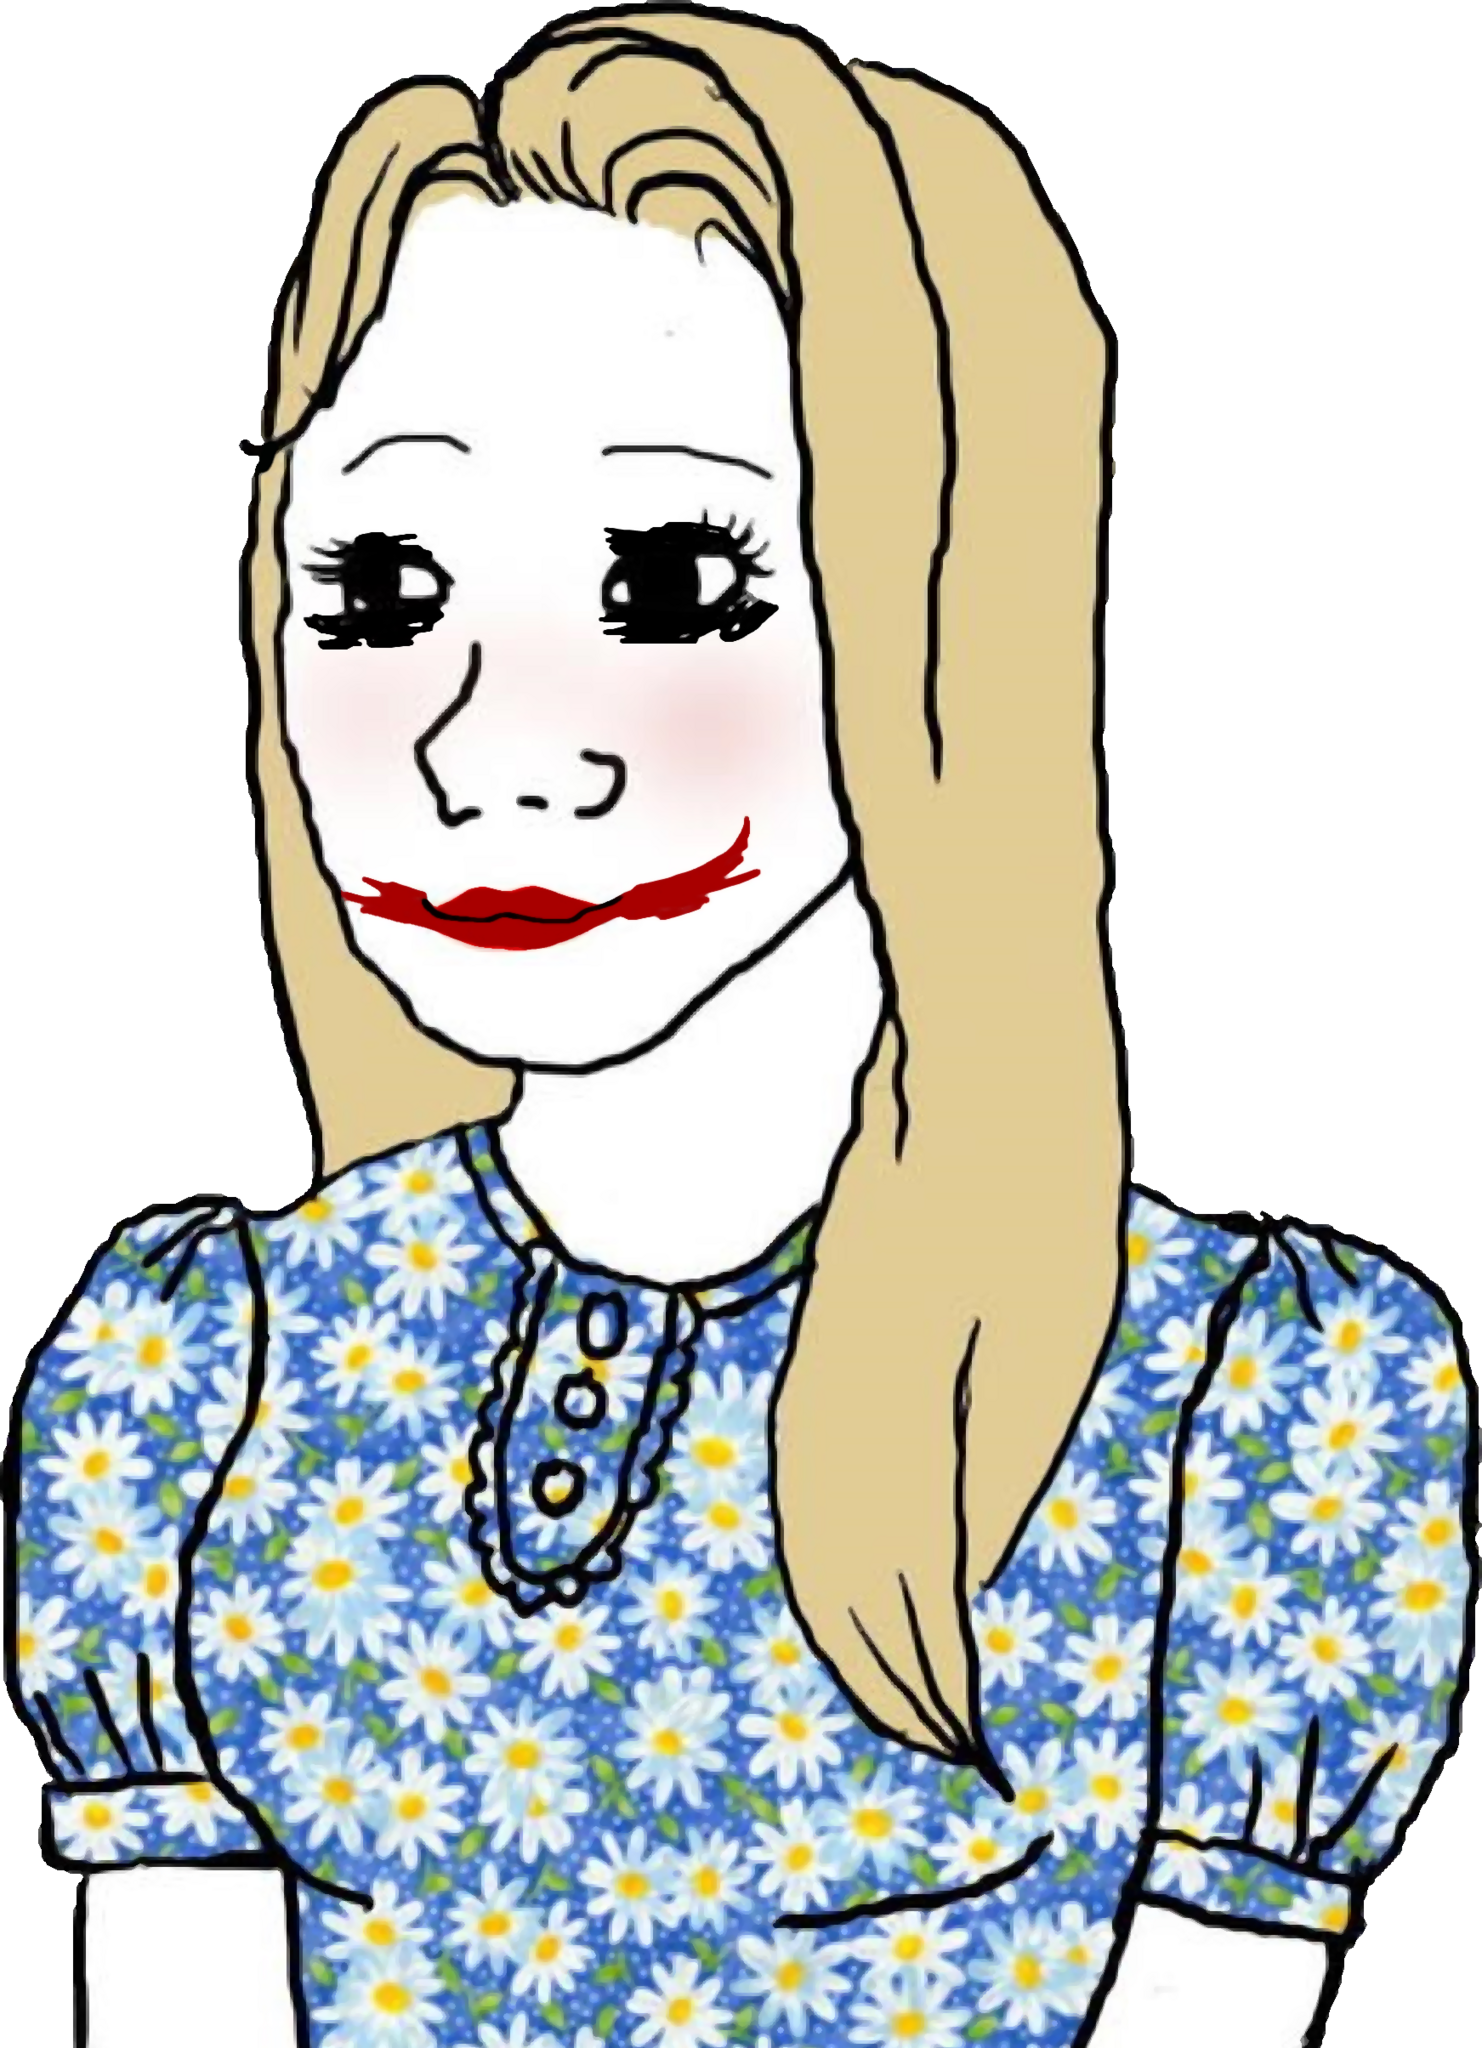
Label: 5_Trad_Wife